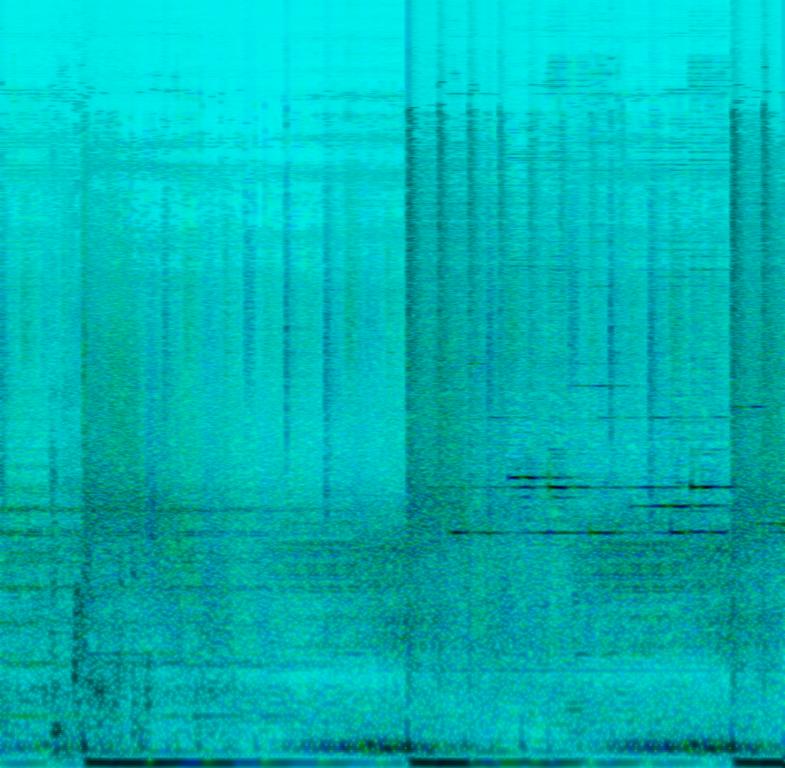
This song contains a lot of atmospheric noise, sounds rising and falling in velocity and panning to the left and right side of the speakers with a lot of reverb. A high pitched pluck sound is playing a faster melody that is slightly panned to the right side while digital drums are only playing hihat and light snare sounds panned to both sides of the speakers and using a lot of delay and reverb. This song may be playing in a scary videogame.